Interaction volume radius: 10 \u00c5
Interaction volume height: 10 \u00c5
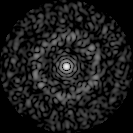
Disorder parameter: 0.8168